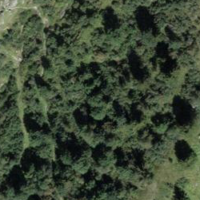
EUNIS habitat code: 41
Species observed at this site:
Aporia crataegi
Melitaea diamina
Geum rivale
Boloria dia